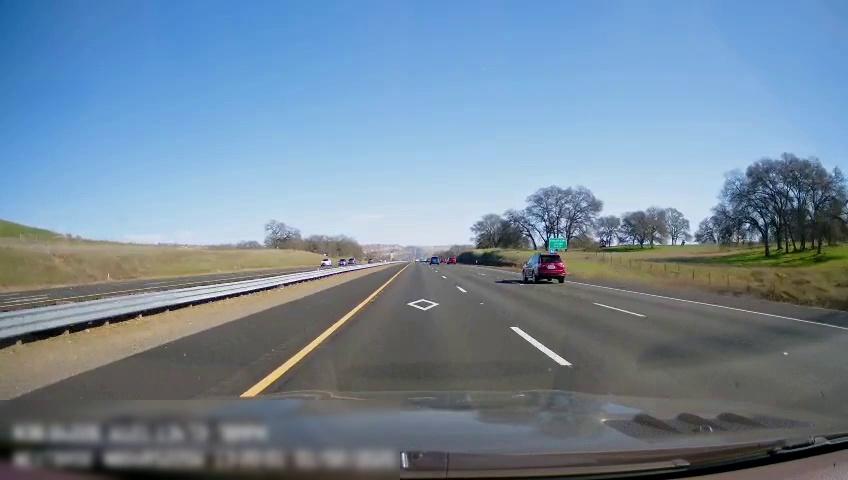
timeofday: Day
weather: Sunny
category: Drivable Space
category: Drivable Space
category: Vehicles | SUV
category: Vehicles | Car
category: Lanes | Opposite Lane
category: Lanes | Opposite Lane
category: Lanes | Current Lane
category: Lanes | Current Lane
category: Lanes | Alternate Lane
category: Lanes | Alternate Lane
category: Traffic | Signs